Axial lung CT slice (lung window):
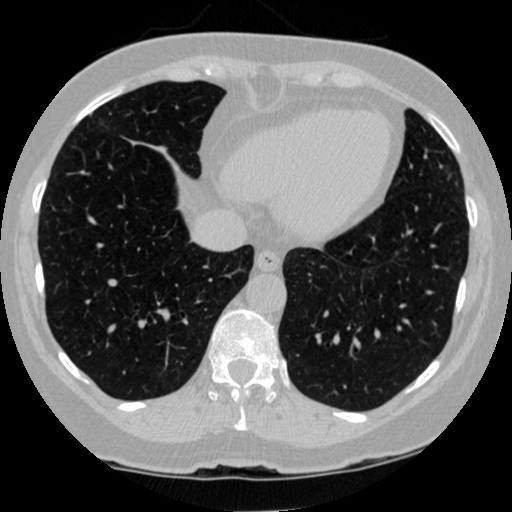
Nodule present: no